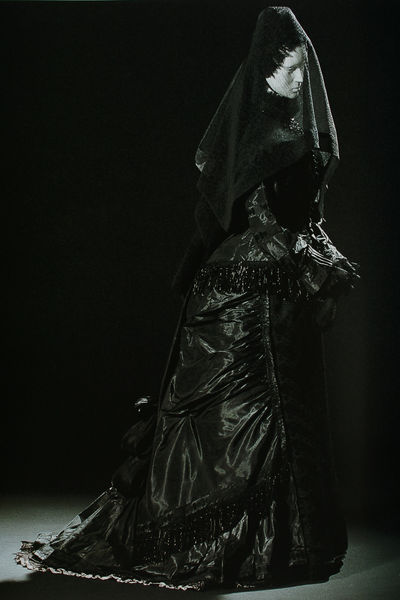
Titel: Trauerkleid
Standort: Kyoto (Japan)
Institution: Kyoto Costume Institute
Schlagwörter: dunkel, hand, mann, schatten, weiß, frau, handschuh, handschuhe, hell, hintergrund, hut, kleid, licht, profil, schwarz, blick, dame, schleier, tuch, haube, mode, rock, schleife, wand, barock, falten, gesicht, kleidung, kragen, spitze, tot, trauer, hände, boden, dunkelheit, fransen, gewand, kordeln, kostüm, stoff, saum, spitzen, bühne, theater, borte, perlen, rokoko, seide, traurig, skulptur, kopfbedeckung, schleppe, taille, japan, modell, mieder, modern, bordüre, witwe, kopftuch, reflexe, glanz, robe, glänzen, faltenwurf, rüschen, transparent, transparenz, satin, foto, fotografie, photographie, spiel, eng, maske, bedeckt, leblos, schnitt, schwarz-weiss, knien, beten, bekleidung, puppe, photo, tracht, beerdigung, begräbnis, kniend, durchsichtig, senken, breit, gerafft, gewebe, textil, verhüllt, fotographie, drama, taft, wittwe, turnüre, statur, soitze, genäht, kyoto, kleiderpuppe, kleidungsstück, textilstoff, mannequin, trauergewand, trauerkleid, tornüre, satin seide, trauerschleier, wirwe, gewaand